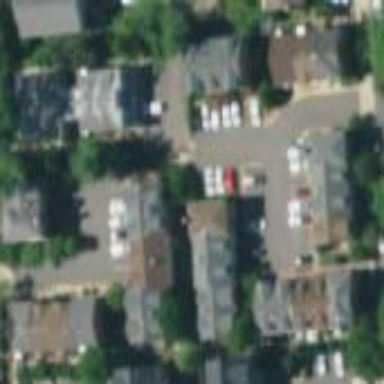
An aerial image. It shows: Residential area with apartments.